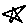
Label: star